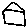
Label: house